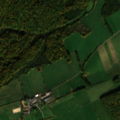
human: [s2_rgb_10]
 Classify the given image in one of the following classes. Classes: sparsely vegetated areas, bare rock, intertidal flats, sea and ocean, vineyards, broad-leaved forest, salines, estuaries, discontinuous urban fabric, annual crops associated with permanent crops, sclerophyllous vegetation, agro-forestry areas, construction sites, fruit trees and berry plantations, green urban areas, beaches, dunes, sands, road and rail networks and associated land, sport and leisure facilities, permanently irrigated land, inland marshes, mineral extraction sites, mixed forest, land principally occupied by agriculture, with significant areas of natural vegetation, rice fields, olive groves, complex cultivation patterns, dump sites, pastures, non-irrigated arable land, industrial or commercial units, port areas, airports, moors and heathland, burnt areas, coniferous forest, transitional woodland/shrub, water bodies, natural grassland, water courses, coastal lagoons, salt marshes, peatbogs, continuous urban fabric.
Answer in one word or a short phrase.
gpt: pastures, complex cultivation patterns, broad-leaved forest